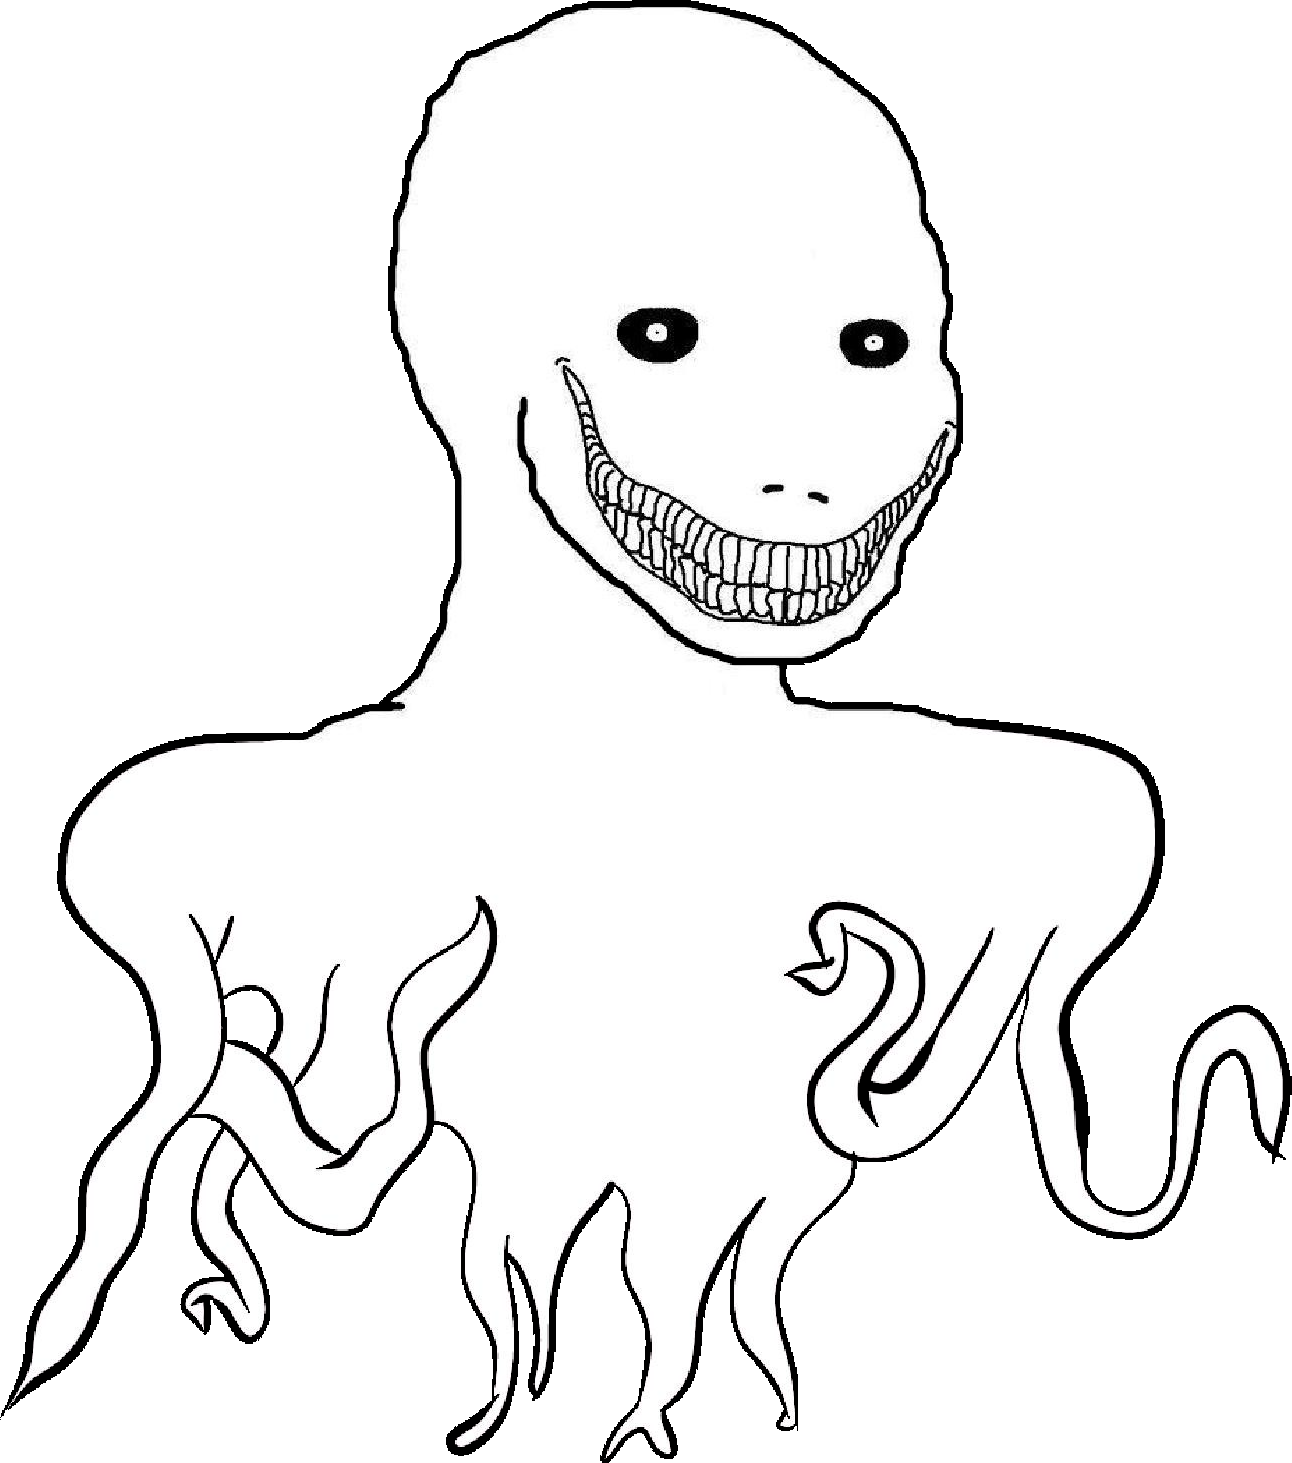
Label: 5_Oomer